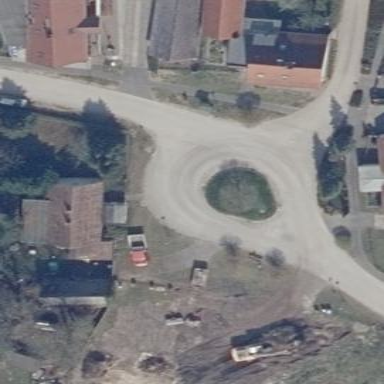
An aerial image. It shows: Roundabout on residential road.